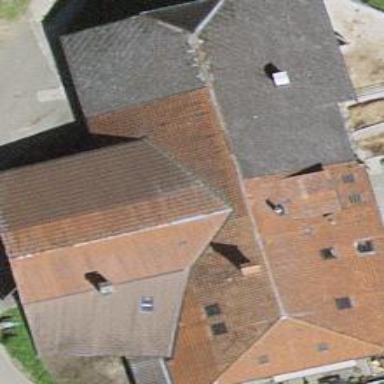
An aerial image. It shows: Farm building.